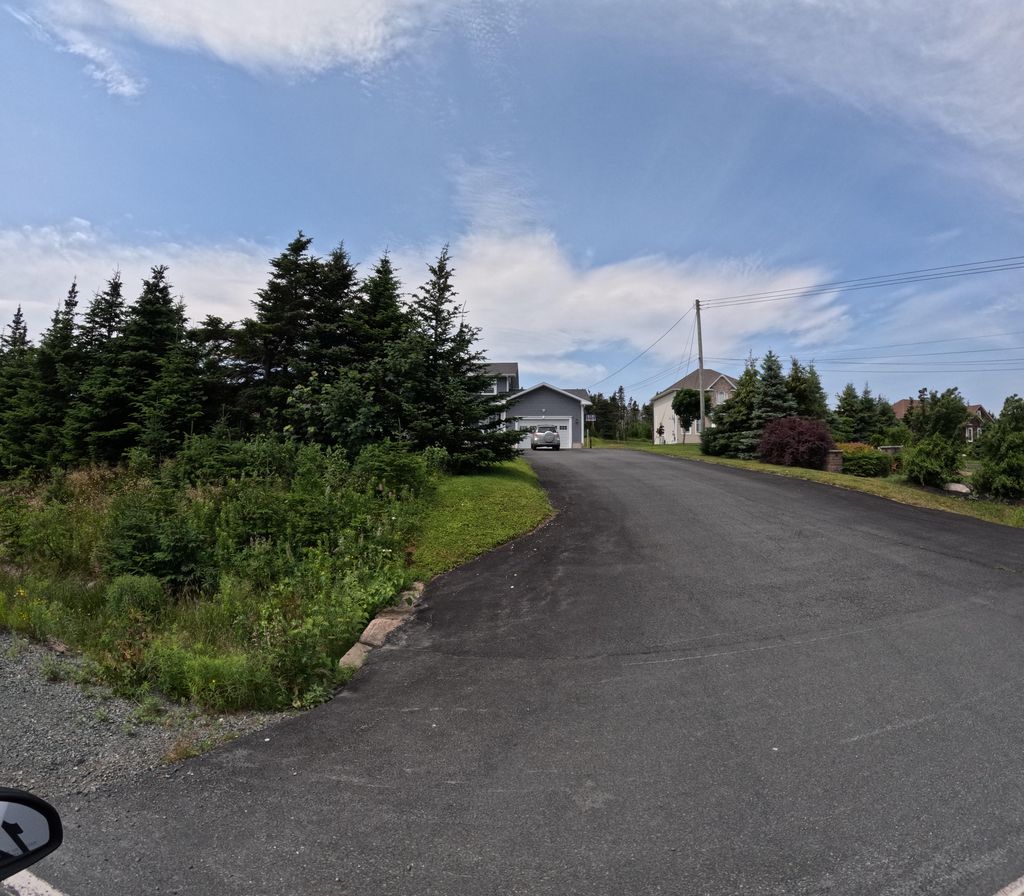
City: st_johns